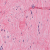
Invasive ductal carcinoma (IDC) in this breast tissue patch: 0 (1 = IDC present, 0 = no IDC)